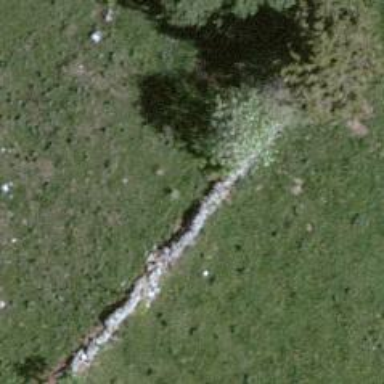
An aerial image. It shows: Wall barrier.